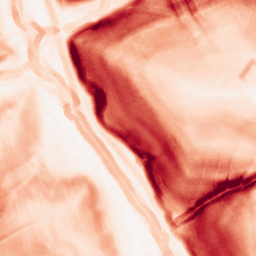
Category: morphological
Decomposition family: morphological_gradient
Decomposition parameters: size: 5
shape: diamond
Upsampling method: lanczos
Upsampling parameters: scale: 8
Upsampling scale: 8